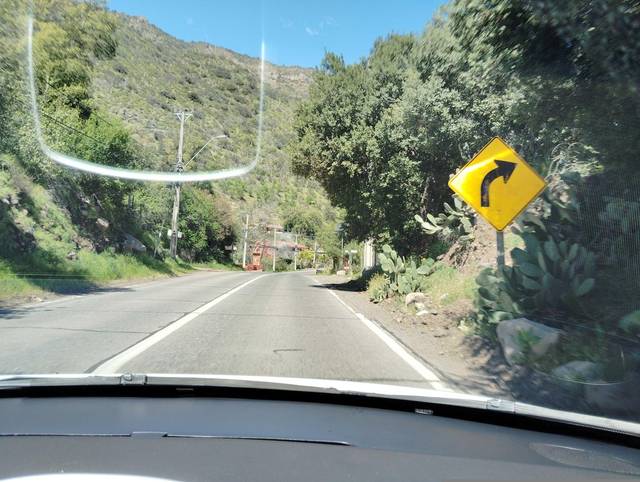
Region: Chile
Coordinates: -33.608, -70.349